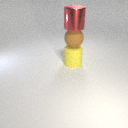
large brown rubber sphere above large yellow rubber cylinder